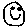
Label: smiley face